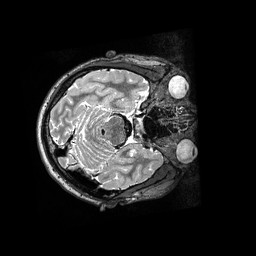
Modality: T2w
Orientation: axial
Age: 19
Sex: male
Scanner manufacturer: siemens
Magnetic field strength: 3 T
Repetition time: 3.2 s
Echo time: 0.564 s